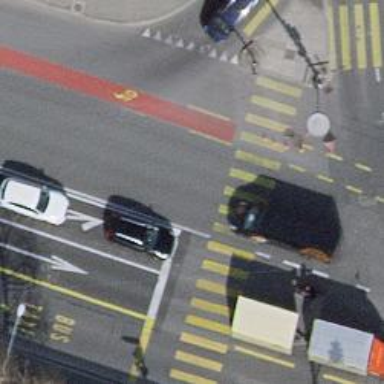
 there is lane designated for buses and shared busway and cycleway."